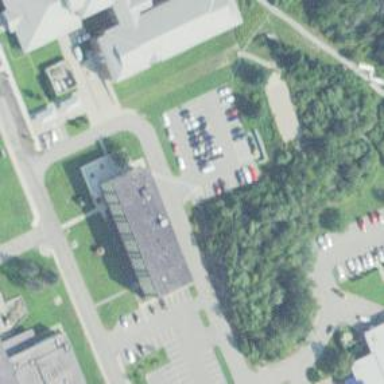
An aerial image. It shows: Parking area with surface.